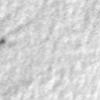
Label: no_change